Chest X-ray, PA view. Patient: 73 years old, sex M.
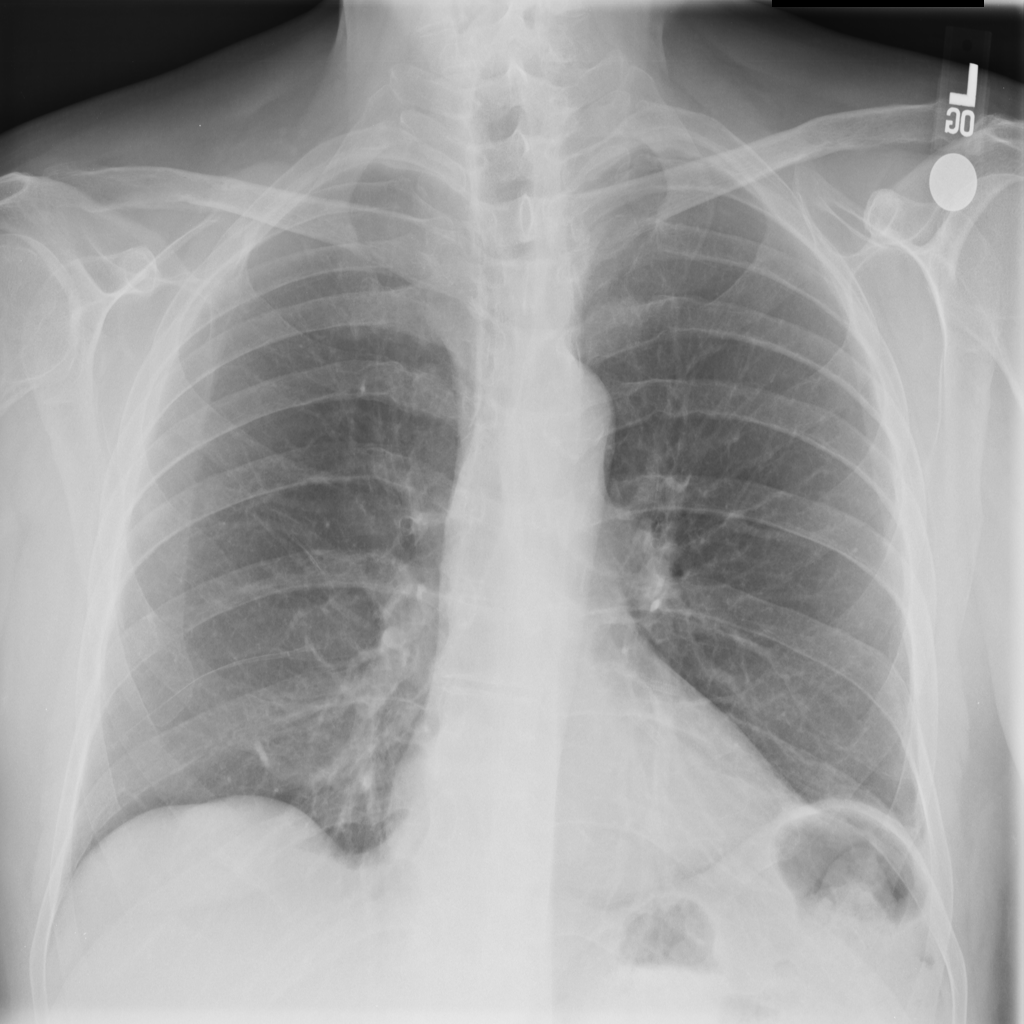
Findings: No Finding